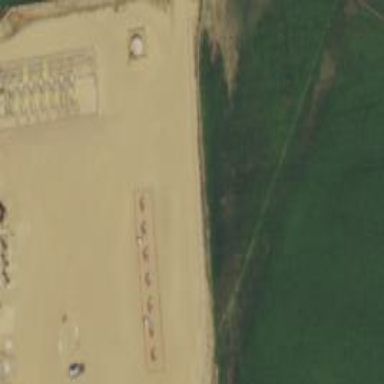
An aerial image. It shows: Petroleum well.